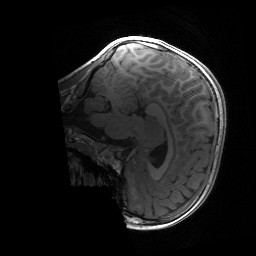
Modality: T1w
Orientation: sagittal
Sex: male
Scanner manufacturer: siemens
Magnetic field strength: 3 T
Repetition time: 1.9 s
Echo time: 0.00243 s